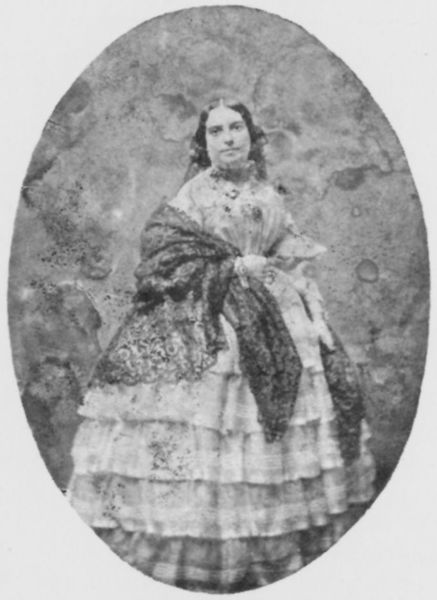
Titel: Porträt eines jungen Mädchens
Künstler: Kubanischer Photograph
Standort: Havanna
Institution: Unión de Escritores y Artistas de Cuba
Schlagwörter: gemälde, hand, körper, umhang, weiß, finger, frau, frisur, grau, haar, hell, hintergrund, kleid, licht, mund, nase, schmuck, schwarz, blick, dame, schal, schleier, tuch, rock, alt, wand, augen, falten, gesicht, kragen, stehen, weit, bild, bildnis, hände, portrait, porträt, gewand, mantel, stickerei, spitzen, augenbrauen, brosche, frontal, lippen, mittelscheitel, scheitel, kreis, oval, taille, mauer, uhr, überwurf, faltenwurf, rüschen, marmoriert, stola, foto, fotografie, photographie, medaillon, schwarzweiß, ganzkörper, photo, ganzfigur, flecken, hellgrau, schultertuch, breit, femme, aufnahme, krinoline, reifrock, robe, eau, körnung, wasserflecken, architektu, ernster blick, ganz, spanierin, hare, lagen, dentelle, portröt, debout, voluminös, tache, mantille, écharpe, châle, usure